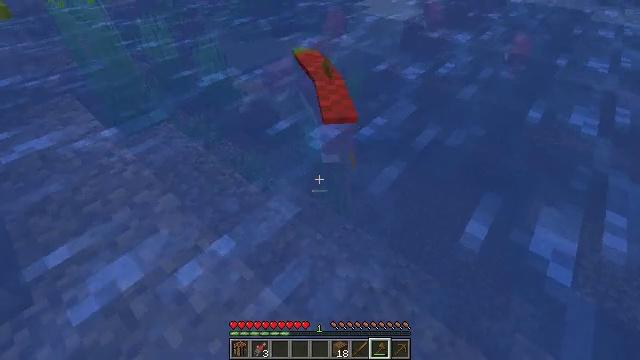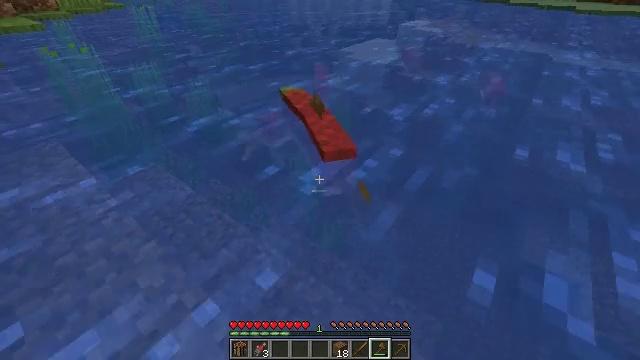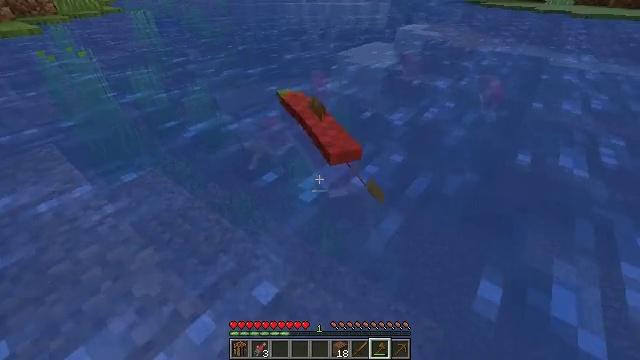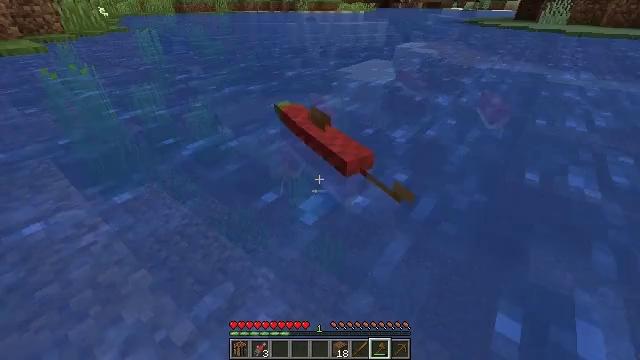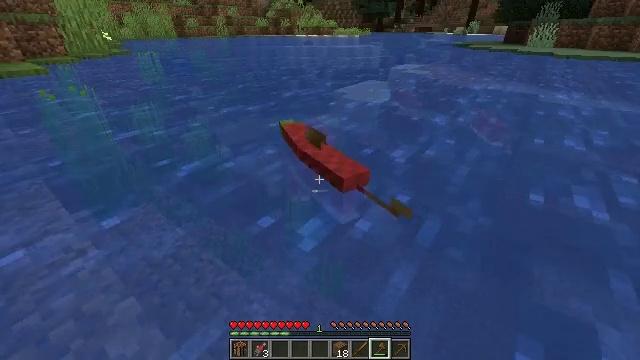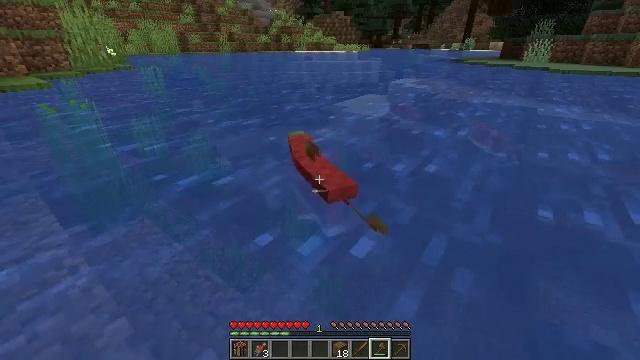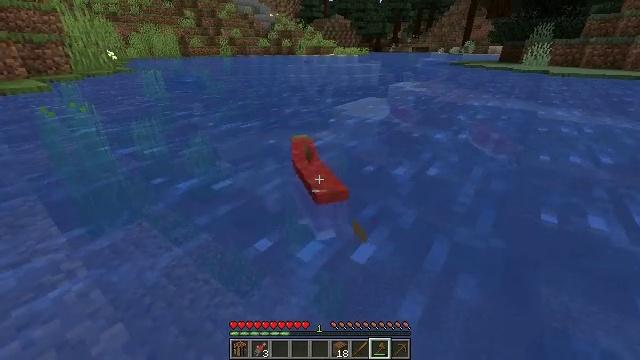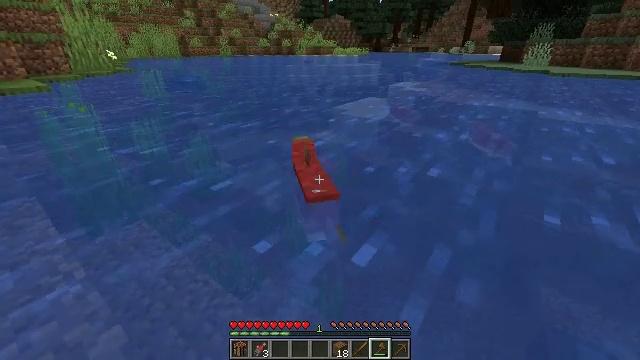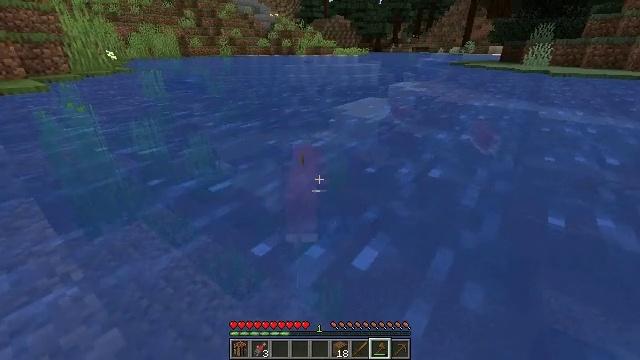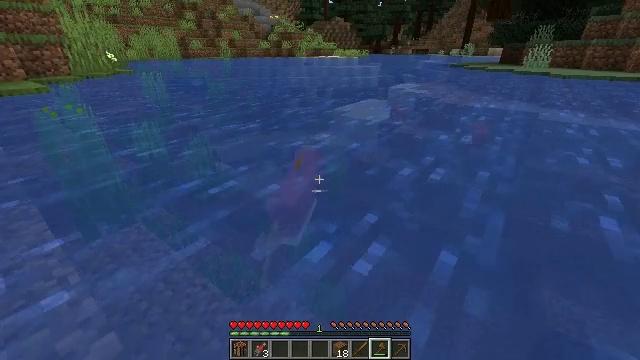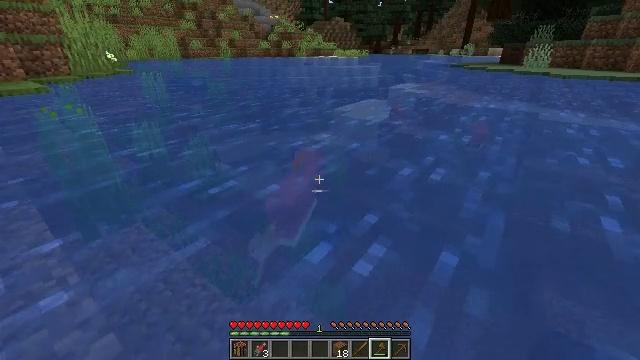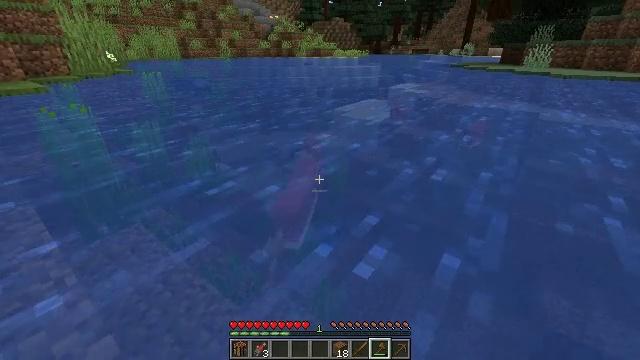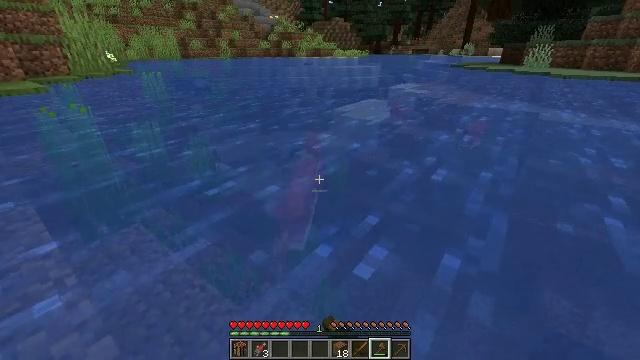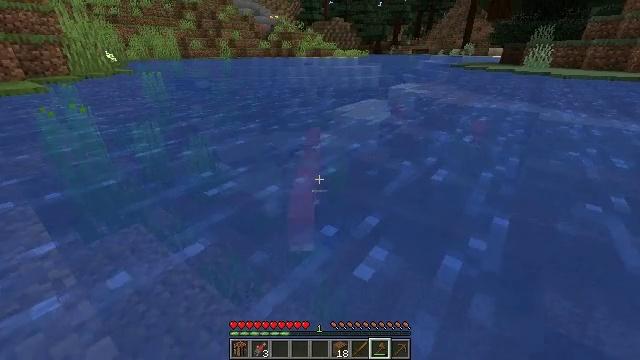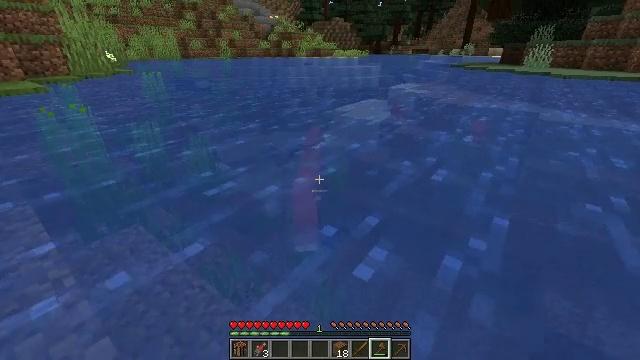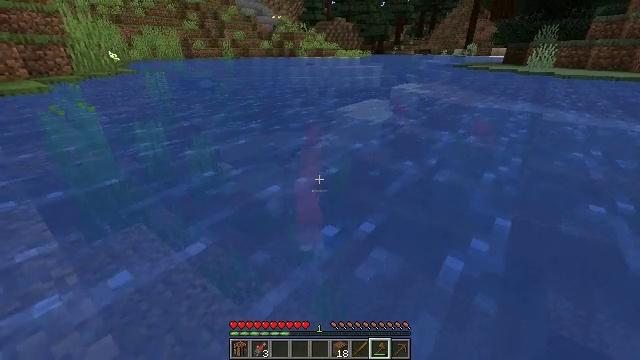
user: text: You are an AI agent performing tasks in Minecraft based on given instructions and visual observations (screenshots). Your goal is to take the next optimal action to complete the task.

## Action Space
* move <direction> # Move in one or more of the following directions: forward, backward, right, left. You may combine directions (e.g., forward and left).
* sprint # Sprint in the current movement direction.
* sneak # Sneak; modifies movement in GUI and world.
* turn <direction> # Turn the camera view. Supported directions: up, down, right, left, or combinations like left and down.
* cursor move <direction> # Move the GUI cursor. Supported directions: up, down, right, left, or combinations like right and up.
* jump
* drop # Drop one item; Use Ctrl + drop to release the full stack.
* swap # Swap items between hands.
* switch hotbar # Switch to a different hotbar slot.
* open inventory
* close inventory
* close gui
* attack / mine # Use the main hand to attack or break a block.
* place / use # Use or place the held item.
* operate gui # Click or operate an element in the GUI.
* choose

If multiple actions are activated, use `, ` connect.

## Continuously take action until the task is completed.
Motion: motion action
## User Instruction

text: Kill aquatic mobs.
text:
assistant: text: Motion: move forward, turn right and up
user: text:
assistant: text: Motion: no_op
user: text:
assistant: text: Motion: turn up
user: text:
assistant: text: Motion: turn up
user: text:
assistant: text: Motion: turn up
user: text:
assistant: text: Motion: no_op
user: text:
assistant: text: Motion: no_op
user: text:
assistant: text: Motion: no_op
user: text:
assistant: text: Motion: no_op
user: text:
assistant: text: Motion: no_op
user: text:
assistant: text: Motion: attack / mine
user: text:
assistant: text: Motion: attack / mine
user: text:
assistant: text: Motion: no_op
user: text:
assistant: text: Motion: no_op
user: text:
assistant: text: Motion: no_op
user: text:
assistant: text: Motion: no_op